Question: I'm developing an immersive app on Glass using the GDK and Android Developer Tools (ADT) , but when I publish my code to Google Glass, i get the android header which takes up alot of real estate when viewing it on Glass. I don't want it.

I just want the content that is inside the window (light grey area), if there is a setting somewhere in my code or ADT, please let me know.
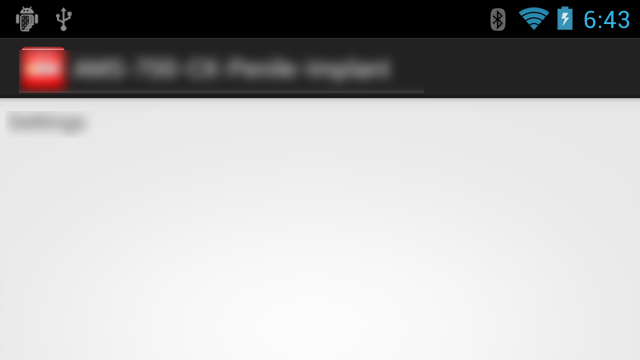
Answer: Eclipse and Android Studio automatically add a theme to the '<application>' element in your 'AndroidManifest.xml' file when you create a new project, and this theme is not appropriate for Glass. Make sure that you remove the 'android:theme' attribute from that element to get the default Glass look.
You can find more information <URL>.